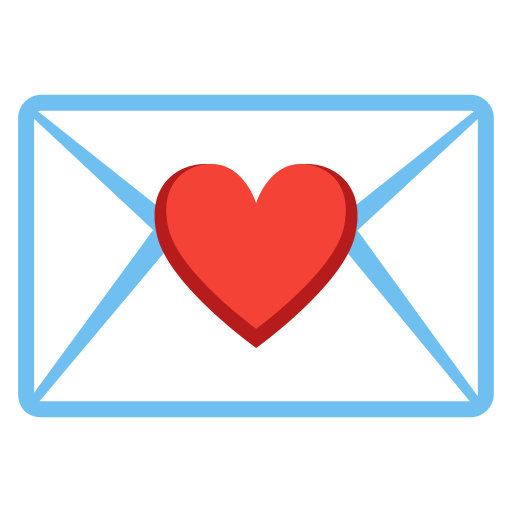
Emoji: 💌